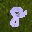
Label: 8